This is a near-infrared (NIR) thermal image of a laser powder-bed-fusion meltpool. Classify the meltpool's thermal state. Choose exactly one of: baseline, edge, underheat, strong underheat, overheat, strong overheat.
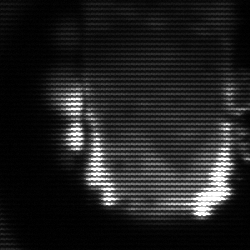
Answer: baseline